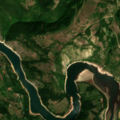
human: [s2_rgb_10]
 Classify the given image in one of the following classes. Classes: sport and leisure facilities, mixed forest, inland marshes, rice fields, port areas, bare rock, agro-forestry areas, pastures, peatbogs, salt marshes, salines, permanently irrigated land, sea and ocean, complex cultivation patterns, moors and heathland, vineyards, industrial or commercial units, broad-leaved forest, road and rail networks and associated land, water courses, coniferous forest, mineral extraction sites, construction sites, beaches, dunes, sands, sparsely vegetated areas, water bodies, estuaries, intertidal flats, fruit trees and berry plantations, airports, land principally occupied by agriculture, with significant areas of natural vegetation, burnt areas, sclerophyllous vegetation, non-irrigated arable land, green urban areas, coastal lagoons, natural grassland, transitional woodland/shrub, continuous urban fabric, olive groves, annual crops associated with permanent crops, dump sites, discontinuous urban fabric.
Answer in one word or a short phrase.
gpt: land principally occupied by agriculture, with significant areas of natural vegetation, natural grassland, transitional woodland/shrub, water bodies